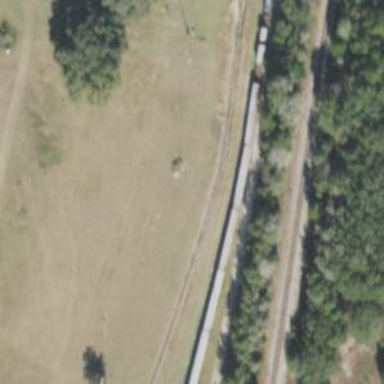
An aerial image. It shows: Historic railway car.